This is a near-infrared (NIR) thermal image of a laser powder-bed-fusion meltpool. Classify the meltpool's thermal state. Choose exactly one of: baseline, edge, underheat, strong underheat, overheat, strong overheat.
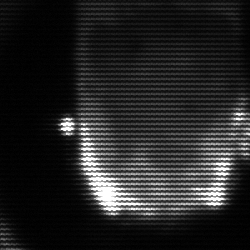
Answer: baseline